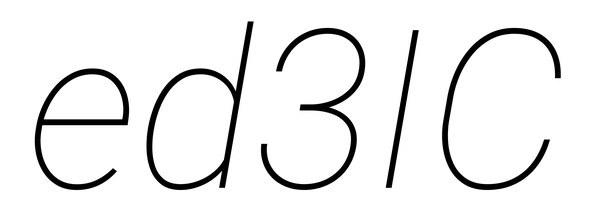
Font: Roboto-Italic_Thin_Italic